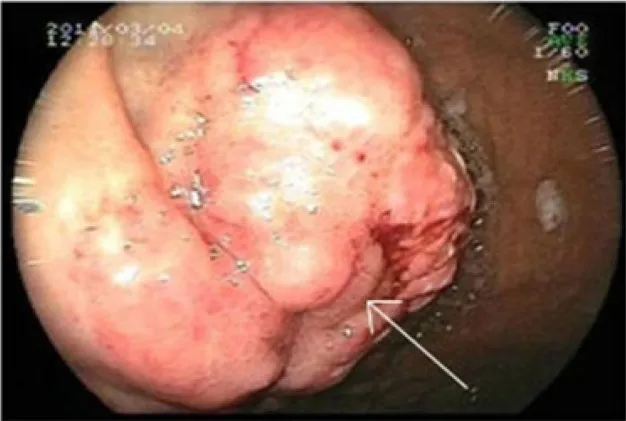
Pre-treatment endoscopic examination shows a large bleeding mass in the small curvature of the stomach.
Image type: endoscopy (gi_endoscopy)